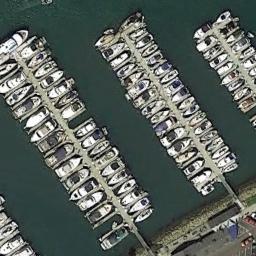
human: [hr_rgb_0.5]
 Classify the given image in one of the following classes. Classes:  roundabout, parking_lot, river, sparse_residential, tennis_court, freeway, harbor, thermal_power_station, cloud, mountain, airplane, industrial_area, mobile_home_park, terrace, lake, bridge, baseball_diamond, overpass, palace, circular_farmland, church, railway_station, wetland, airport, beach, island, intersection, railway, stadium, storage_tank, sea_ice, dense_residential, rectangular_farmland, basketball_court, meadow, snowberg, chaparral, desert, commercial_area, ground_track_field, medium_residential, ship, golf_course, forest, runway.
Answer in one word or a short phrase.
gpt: harbor